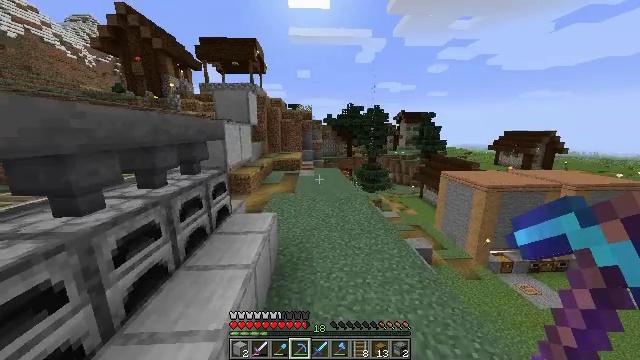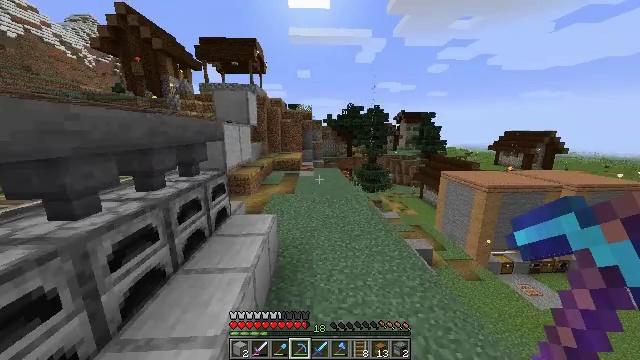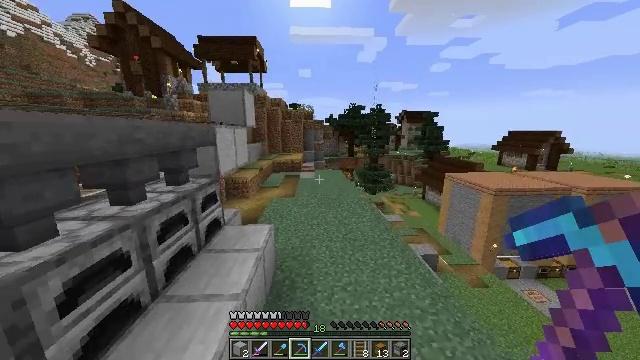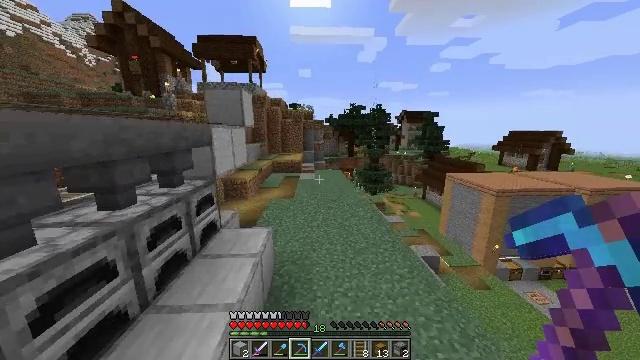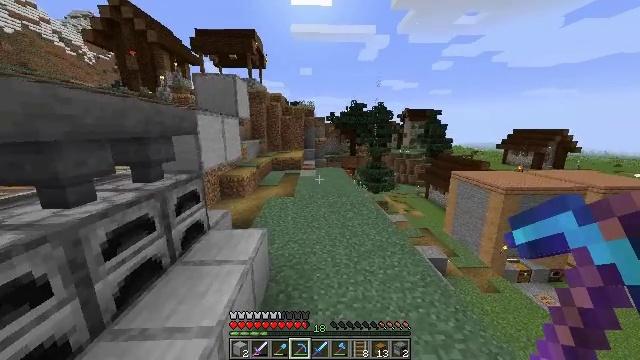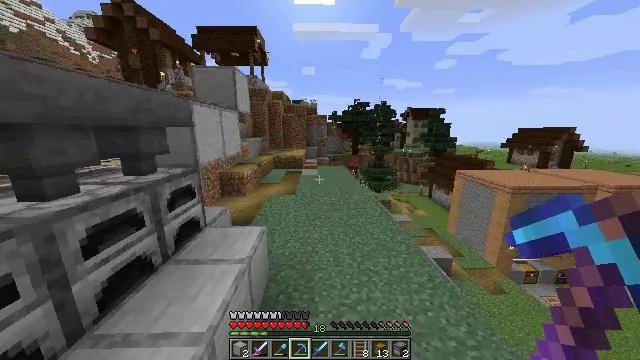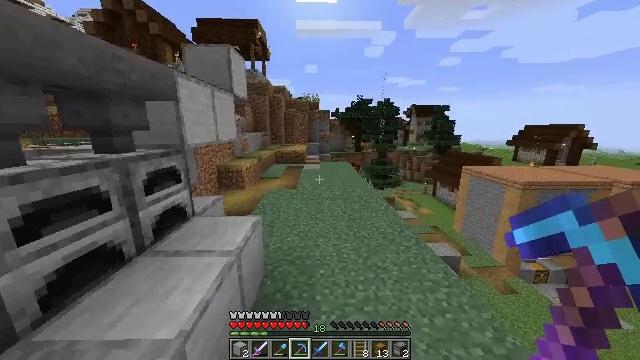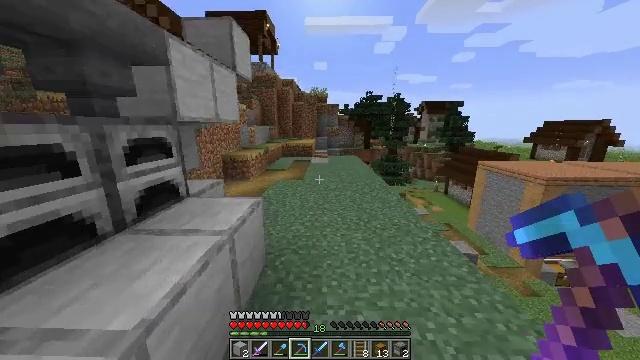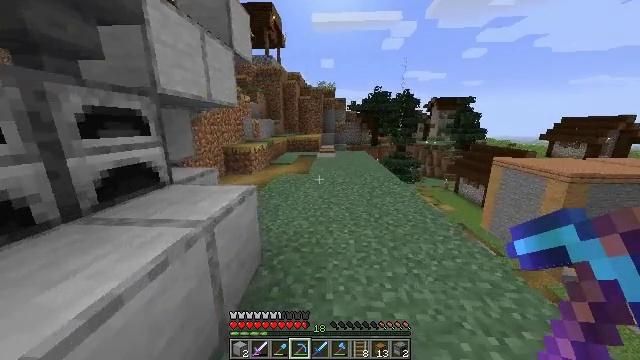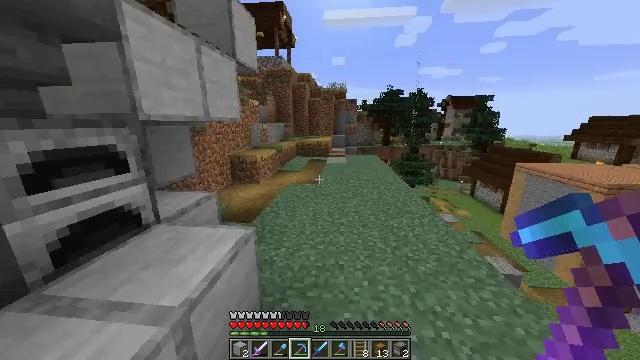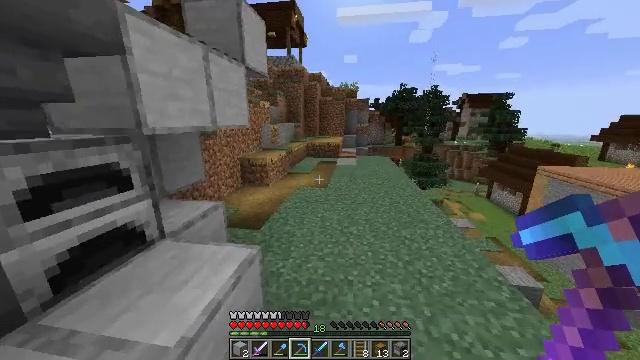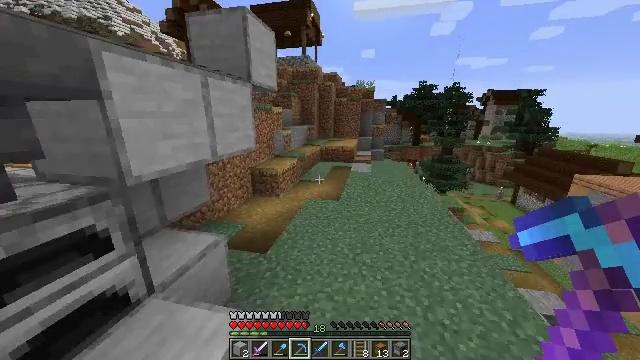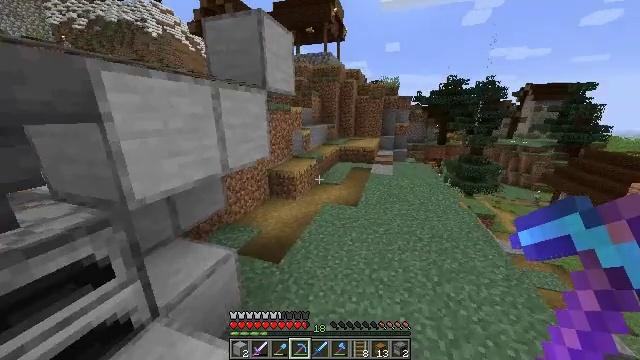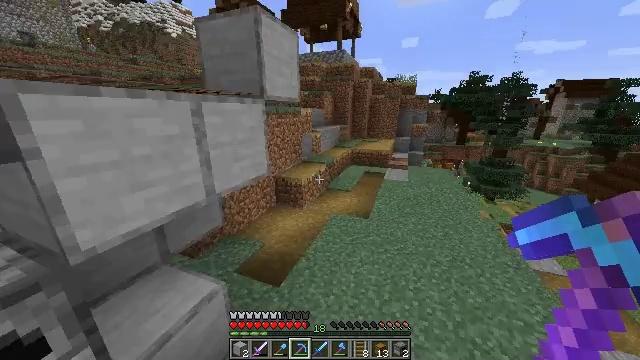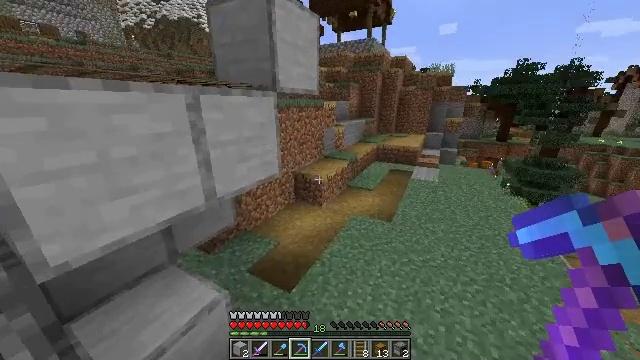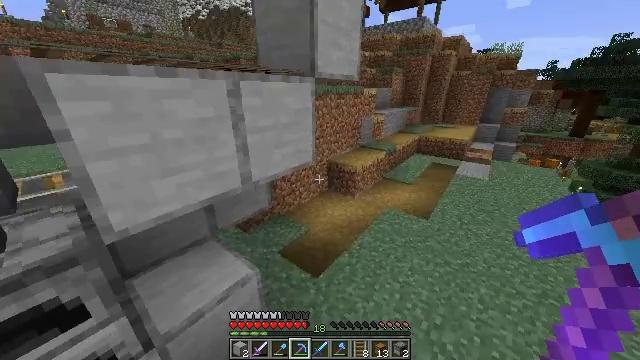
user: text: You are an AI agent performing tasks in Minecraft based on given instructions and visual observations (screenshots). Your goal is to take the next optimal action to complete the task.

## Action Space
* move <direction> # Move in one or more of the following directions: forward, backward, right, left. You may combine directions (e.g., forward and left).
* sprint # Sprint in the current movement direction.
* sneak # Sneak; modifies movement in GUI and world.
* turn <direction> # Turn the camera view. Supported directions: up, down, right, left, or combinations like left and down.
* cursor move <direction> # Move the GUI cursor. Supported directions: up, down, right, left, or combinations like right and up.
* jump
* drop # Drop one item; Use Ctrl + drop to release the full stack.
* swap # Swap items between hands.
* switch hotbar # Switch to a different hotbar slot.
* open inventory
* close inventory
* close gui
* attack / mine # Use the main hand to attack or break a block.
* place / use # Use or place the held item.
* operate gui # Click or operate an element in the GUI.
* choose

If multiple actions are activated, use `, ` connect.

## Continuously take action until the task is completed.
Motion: motion action
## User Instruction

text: Get smooth stone for building.
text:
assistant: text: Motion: move forward, jump
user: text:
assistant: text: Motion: move forward, jump
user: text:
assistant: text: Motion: move forward, jump
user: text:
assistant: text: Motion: move forward, jump
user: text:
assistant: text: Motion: move forward, jump
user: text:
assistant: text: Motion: move forward, jump
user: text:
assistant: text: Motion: move forward, turn left, jump
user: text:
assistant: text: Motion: move forward, turn left, jump
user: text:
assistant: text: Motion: move forward, sprint, turn left, jump
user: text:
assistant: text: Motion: move forward, sprint, turn left, jump
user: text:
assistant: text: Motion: move forward, turn left, jump
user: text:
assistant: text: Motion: move forward, turn left and down, jump
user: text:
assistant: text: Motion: move forward, turn left, jump
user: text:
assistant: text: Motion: move forward, turn left and down, jump
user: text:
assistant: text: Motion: move forward, turn left and down, jump
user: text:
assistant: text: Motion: turn left and down
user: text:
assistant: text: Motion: turn left and down
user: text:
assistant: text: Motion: turn left and down
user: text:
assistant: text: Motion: move left, turn left
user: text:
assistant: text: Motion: move forward and move left, turn left
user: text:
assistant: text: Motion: move forward and move left, turn left
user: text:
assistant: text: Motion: move forward and move left, turn left
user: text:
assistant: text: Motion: move forward and move left, turn left and up
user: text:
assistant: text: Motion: move forward and move left, turn left
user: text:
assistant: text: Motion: move forward and move left
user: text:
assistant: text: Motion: no_op
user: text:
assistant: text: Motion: turn down, attack / mine
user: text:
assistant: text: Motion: turn down, attack / mine
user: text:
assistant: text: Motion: turn down, attack / mine
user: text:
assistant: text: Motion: turn down, attack / mine